Question: I have this jQuery:
'''
$.ajax({url : sUrl,
dataType: "jsonp",
type: "GET",
contentType: "application/json;charset=utf-8",
headers: { "accept": "application/json;charset=utf-8" },
error: function (a, b, c){
alert(a);
alert(a.status);
alert(b);
alert(c);
},
success: function (data) {
alert(data);
var viewModel = ko.mapping.fromJS(data);
alert(viewModel);
/*$.each(data, function (index, element) {
alert(index);
alert(element);
});*/
}
});
'''
the 'alert(data);' gives me this:

The second alert gives me:
'''
function c(){if(0<arguments.length)return c.equalityComparer&&c.equalityComparer(d,arguments[0])||(c.K(),d=arguments[0],c.J()),this;a.q.bb(c);return d}
'''
The '.each' run until index > 100, so there is a row set returned.
Here is a small piece of my JSON (when I manually hit the url from 'var sUrl':
'''
([{ "0":"C551003",
"id":"57024",
"1":"0373",
"number":"373-NIK",
"2":"<PHONE>",
"date_time":"<PHONE>",
// etc.
},{ // next item
'''
I just have no clue what the best approach will be to parse this JSON to a nice table. I thought that it would give me an array of rows in the viewmodel and that I could do something like this: <URL>
but I have no idea if the mapping worked and how I can bind to for instance the 'number' prop.
'''
<tbody data-bind="foreach: iHaveNoClue">
<tr>
<td data-bind="text: 0"></td>
<td data-bind="text: id"></td>
<td data-bind="text: 1"></td>
<td data-bind="text: number"></td>
<td data-bind="text: 2"></td>
<td data-bind="text: date_time"></td>
</tr>
</tbody>
'''
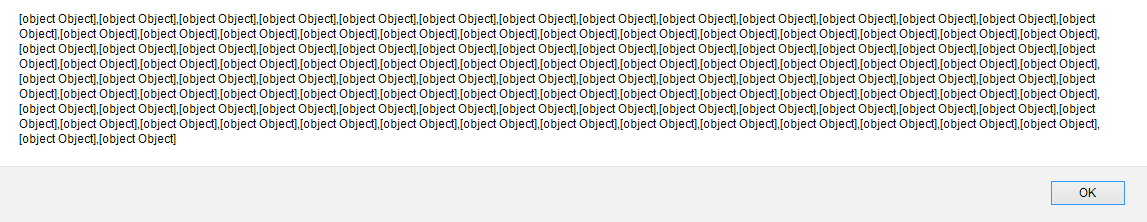
Answer: Note up front: because you have properties whose name is a number, you'll have to jump through some hoops to get the 'text' bindingHandler to work. One way is to replace 'text: 1' with 'text: $data['1']'.
---
You are on the right track. The 'iHaveNoClue' can be replaced with '$root', .e.g:
'''
<tbody data-bind="foreach: $root">
'''
See <URL> for an example. This works, because the viewModel itself will be made into an 'observableArray' by the ko.mapping plugin.
---
Alternatively, you can create a view model that just holds an items observable array with the stuff you get with the AJAX request. Your view model could be constructed like this:
'''
var viewModel = {
title: ko.observable("My title"),
items: ko.mapping.fromJS(data)
};
'''
See <URL> for a demo of that version. In this example the viewModel is a simple object, but you could also create a constructor function that builds a more complex view model.